Question: In the book "Computer Architecture", by Hennessy/Patterson, 5th ed, on page 360 they describe MSI protocol, and write something like:
> If the line is in state "Exclusive" (Modified), then on receiving "Write Miss" from the bus the current CPU 1) writes back the line into the bus, and then 2) goes into "Invalid" state.
Is it connected with the fact that every CPU should see the same writes? (but I don't see why is it a problem not see this particular write by some other CPU)
Here is the protocol from their book (question in green, in purple it is clear: we need to write-back in order to supply the line to requesting CPU):

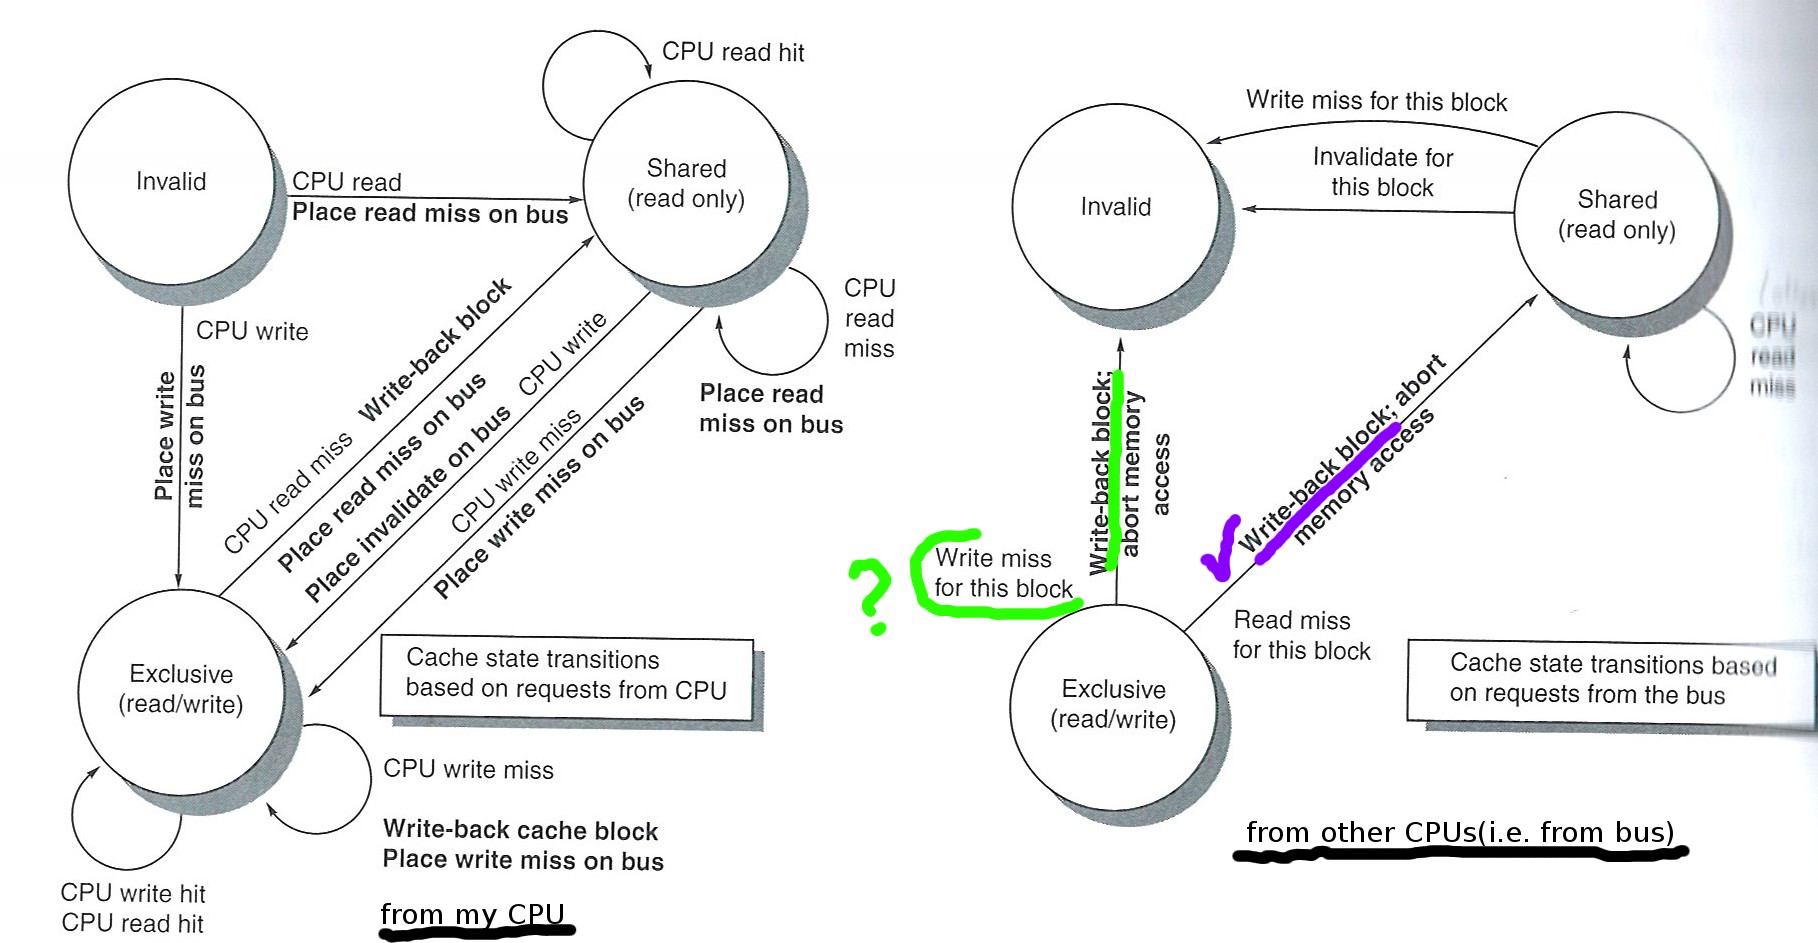
Answer: Writing back the modified data to memory is not strictly necessary in a MSI protocol. The state diagrams also seem to assume a system with low cost memory access (data is supplied by memory even when found in the shared state in another cache) and a shared bus connecting to the memory interface.
However, the modified data cannot simply be dropped as in shared state since the requesting processor might only be modifying part of the cache block (e.g., only one byte). Whatever portions of the block that are not modified by the requesting processor must still be available either in memory or at the requesting processor (the other processor has already invalidated its copy). With a shared bus and low cost memory access the cost difference of adding a write-back to memory over just communicating the data to the other processor is small.
In addition, even on a word-addressed system with word-sized cache blocks, keeping the old data available allows the write miss request to be sent speculatively (as with out-of-order execution or prefetch-for-write) without correctness issues.
(Per-byte tracking of modified [or valid as a superset of modified] state would allow some data communication to be avoided at the cost of extra state bits and a more complex communication system.)